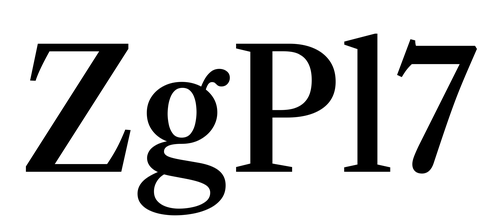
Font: LibreCaslonText_Medium